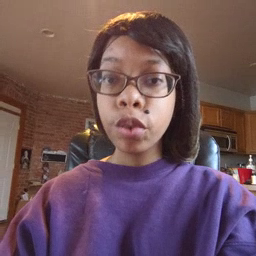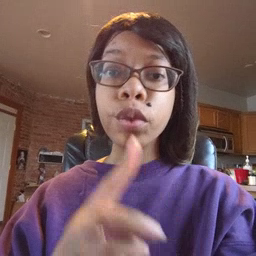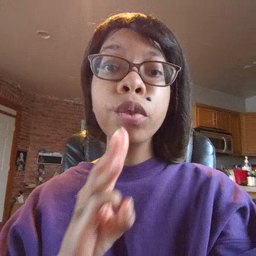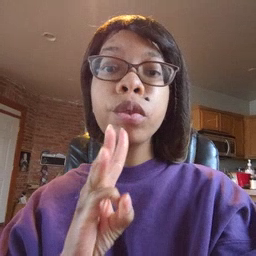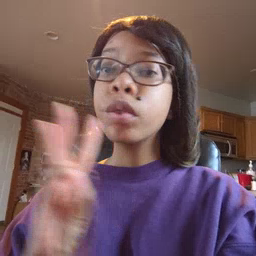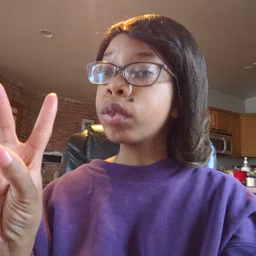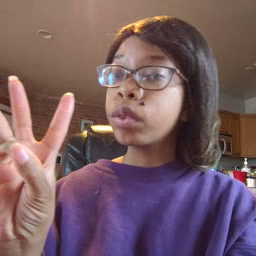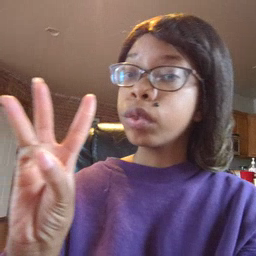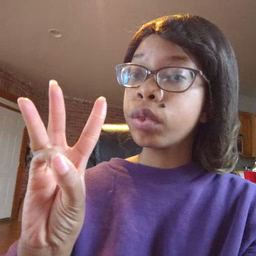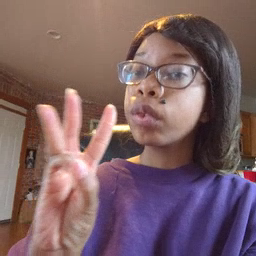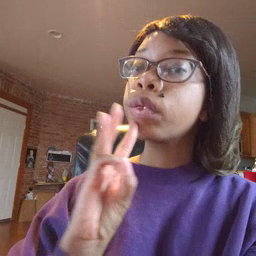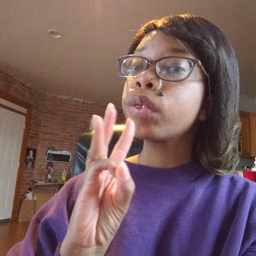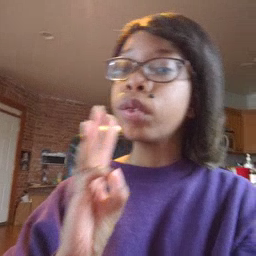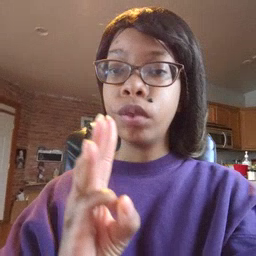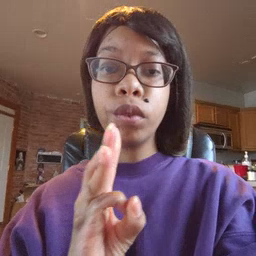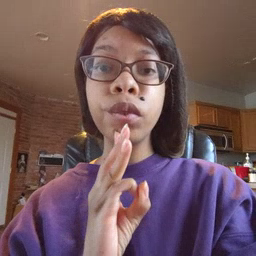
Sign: water